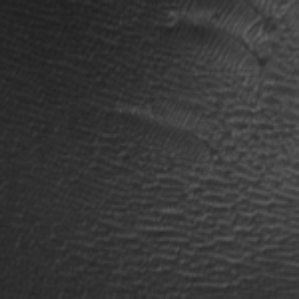
Label: frost